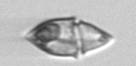
Label: Amphidinium